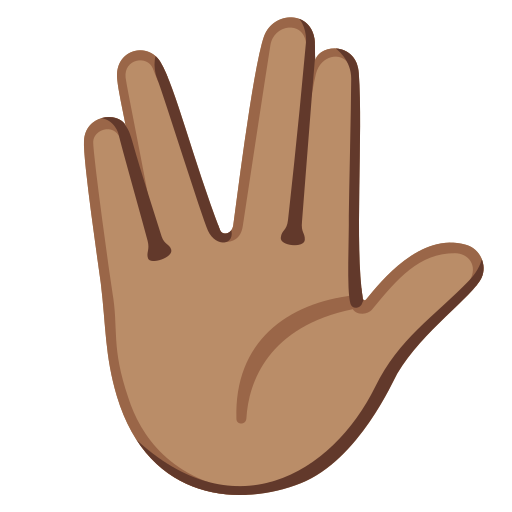
Emoji: 🖖🏽